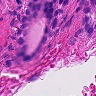
Metastatic tissue present: yes